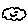
Label: cloud